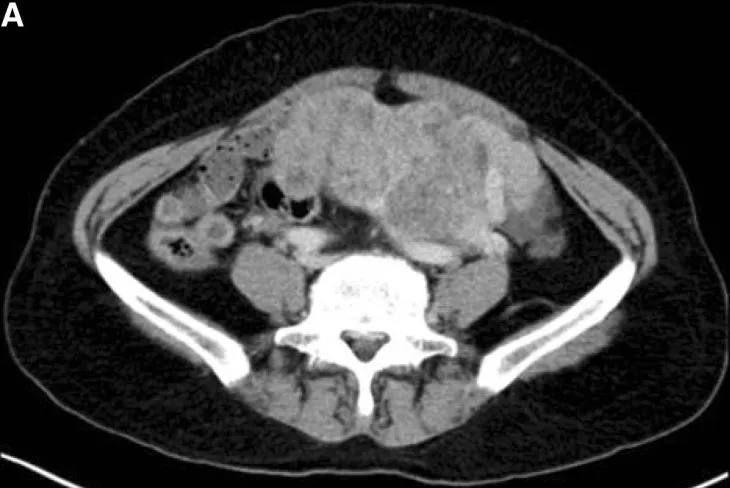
Computed tomography (CT) images showed lobulated soft tissue density mass (9.0 x 13.6 cm) suggesting left ovarian cancer. (a) axial image.
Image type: radiology (ct)